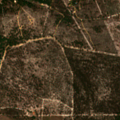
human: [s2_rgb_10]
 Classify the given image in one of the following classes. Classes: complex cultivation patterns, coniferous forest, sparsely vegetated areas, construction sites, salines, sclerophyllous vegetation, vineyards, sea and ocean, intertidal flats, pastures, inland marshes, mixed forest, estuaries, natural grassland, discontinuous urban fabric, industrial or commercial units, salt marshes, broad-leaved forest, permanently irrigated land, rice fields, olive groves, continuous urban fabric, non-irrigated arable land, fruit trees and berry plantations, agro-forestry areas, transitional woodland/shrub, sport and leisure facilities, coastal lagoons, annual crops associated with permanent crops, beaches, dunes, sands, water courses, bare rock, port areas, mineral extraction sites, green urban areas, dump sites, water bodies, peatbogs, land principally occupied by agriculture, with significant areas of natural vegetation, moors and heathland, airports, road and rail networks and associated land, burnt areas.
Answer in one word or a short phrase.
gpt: pastures, complex cultivation patterns, coniferous forest, transitional woodland/shrub